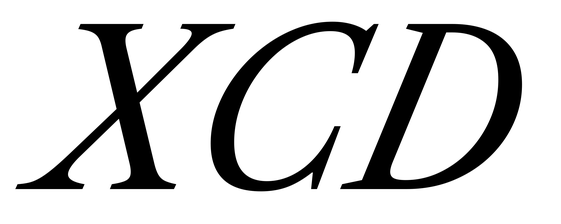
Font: LibreCaslonText-Italic_Italic